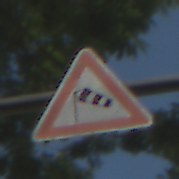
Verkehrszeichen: SeitenwindVonLinks
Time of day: Midday
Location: Outdoor (Suburban)
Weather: Clear
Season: NotSpecified
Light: Natural